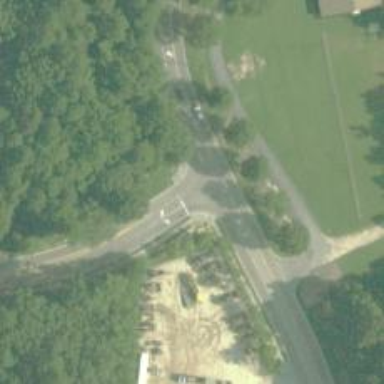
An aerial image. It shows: Unmarked crossing on footway.